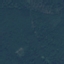
Label: Forest